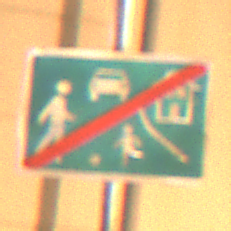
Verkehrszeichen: EndeVerkehrsberuhigterBereich
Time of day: Night
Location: Outdoor (Urban)
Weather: Clear
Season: NotSpecified
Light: Artificial